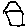
Label: house